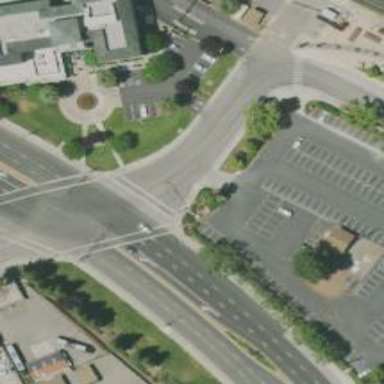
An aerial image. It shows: Solid stop line on the road marking.